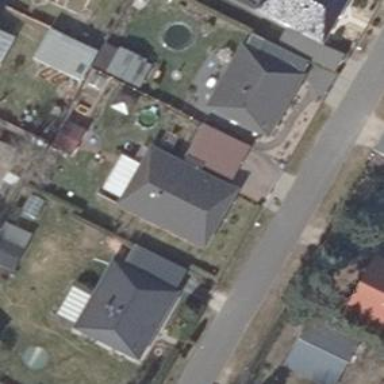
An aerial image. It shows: Simple and straightforward house.